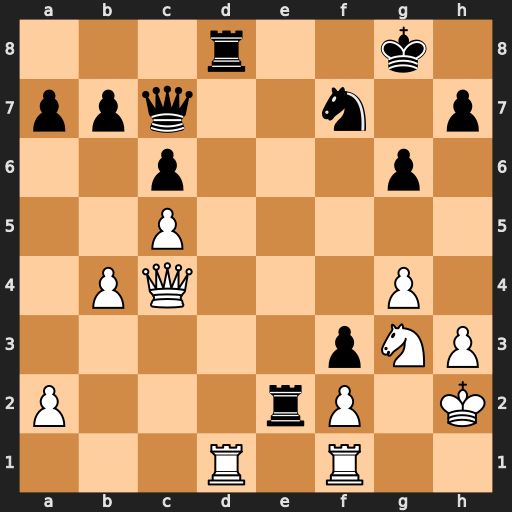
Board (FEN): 3r2k1/ppq2n1p/2p3p1/2P5/1PQ3P1/5pNP/P3rP1K/3R1R2
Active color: w
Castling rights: -
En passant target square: -
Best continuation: Rxd8+ Qxd8 Nxe2